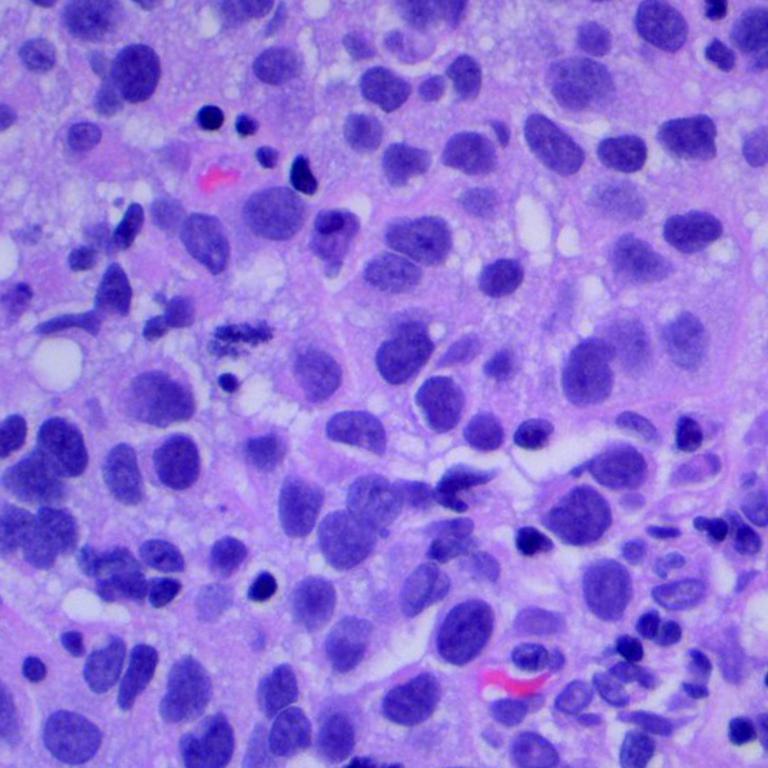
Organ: lung
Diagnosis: squamous carcinomas